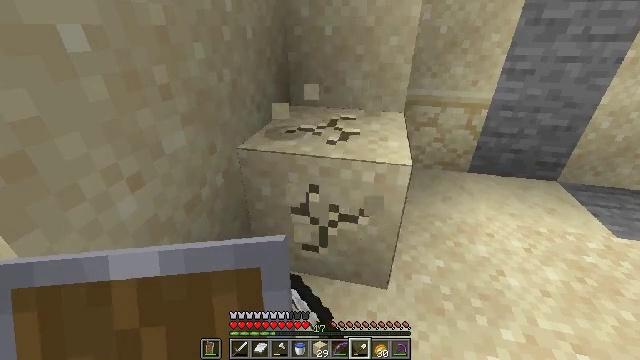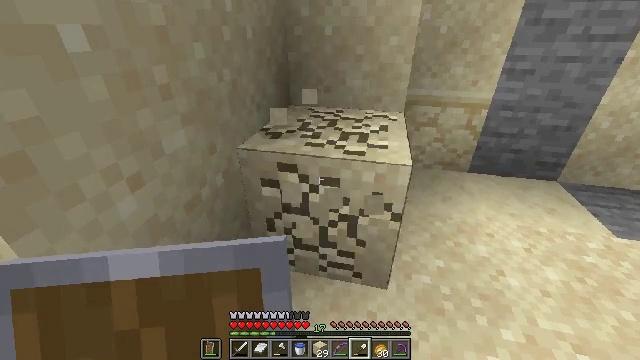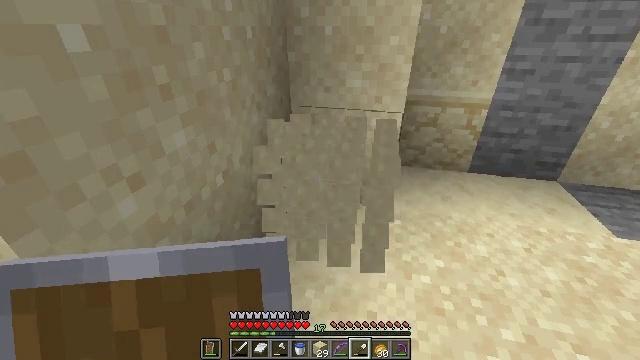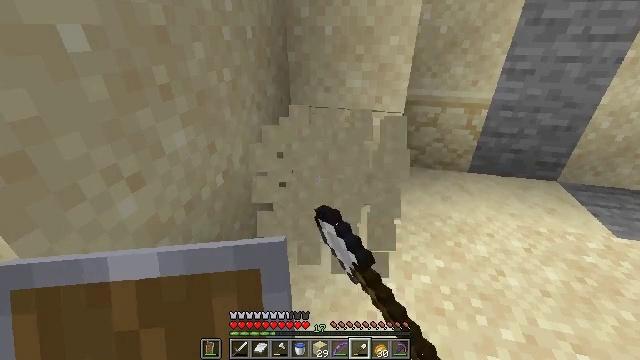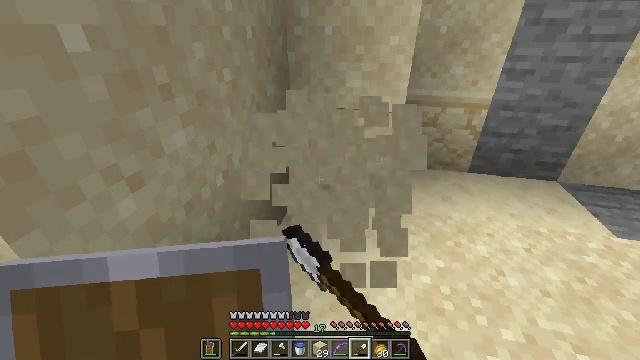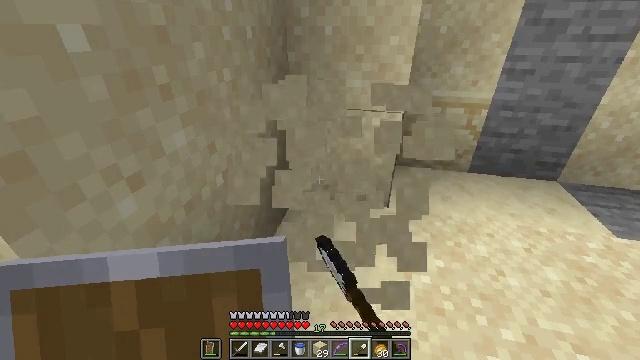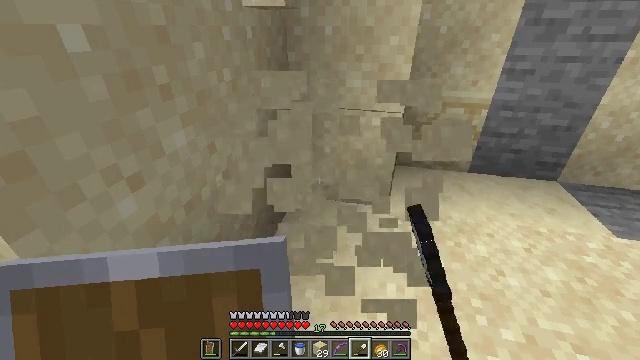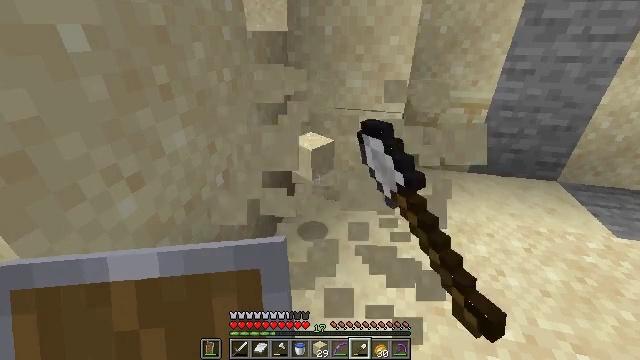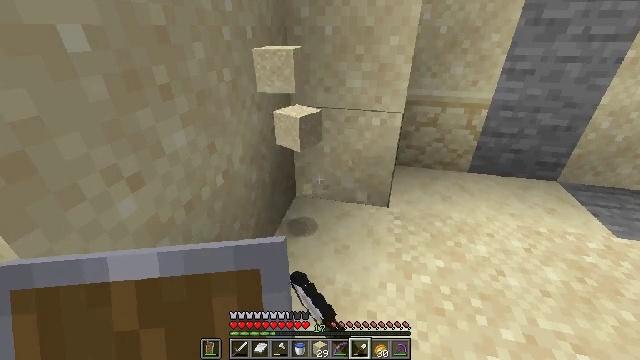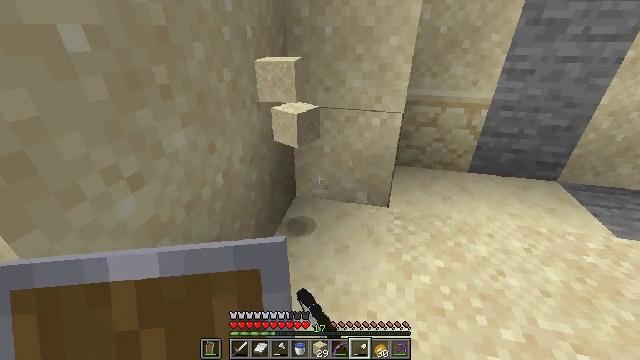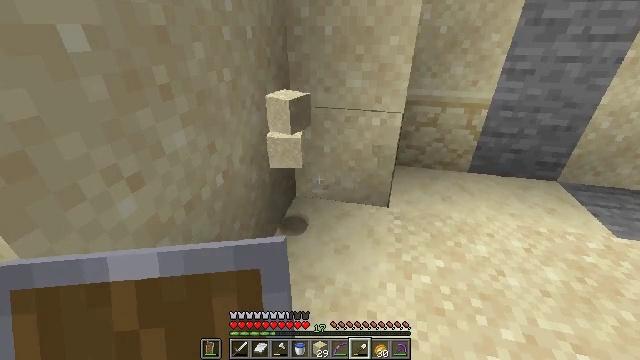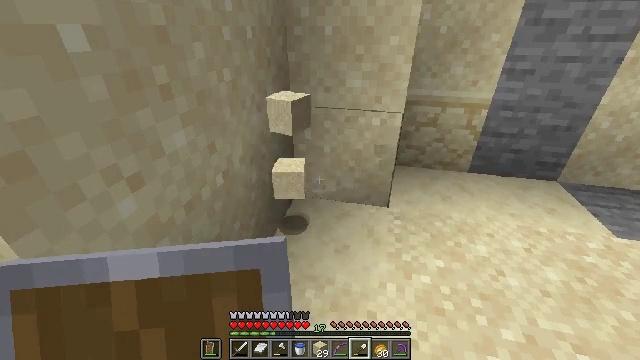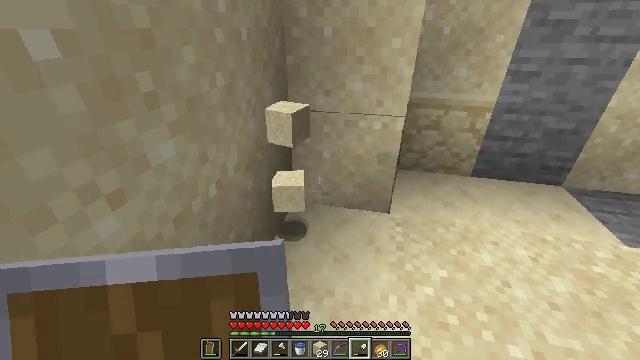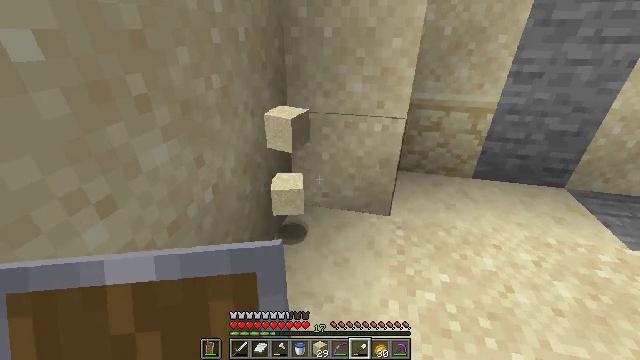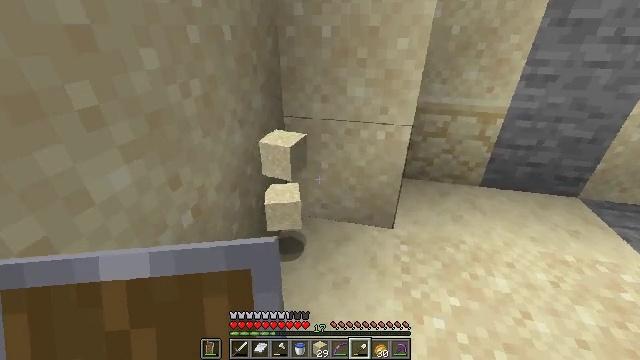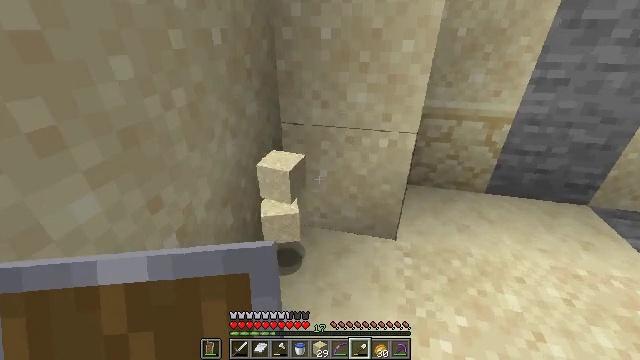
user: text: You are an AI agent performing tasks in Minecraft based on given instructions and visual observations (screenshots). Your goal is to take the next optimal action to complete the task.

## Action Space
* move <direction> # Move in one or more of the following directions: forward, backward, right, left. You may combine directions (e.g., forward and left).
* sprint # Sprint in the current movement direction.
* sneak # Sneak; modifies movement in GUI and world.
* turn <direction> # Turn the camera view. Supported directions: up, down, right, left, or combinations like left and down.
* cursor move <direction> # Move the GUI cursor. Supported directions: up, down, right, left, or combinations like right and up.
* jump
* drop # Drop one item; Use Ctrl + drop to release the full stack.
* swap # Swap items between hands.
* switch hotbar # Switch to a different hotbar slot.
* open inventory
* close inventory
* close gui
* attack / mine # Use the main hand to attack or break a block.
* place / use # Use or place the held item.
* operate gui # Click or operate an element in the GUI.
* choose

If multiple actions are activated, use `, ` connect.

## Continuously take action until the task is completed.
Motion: motion action
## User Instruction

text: Attack the ground to gather sand.
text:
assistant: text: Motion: attack / mine
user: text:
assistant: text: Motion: attack / mine
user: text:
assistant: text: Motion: attack / mine
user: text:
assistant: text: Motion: attack / mine
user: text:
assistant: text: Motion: attack / mine
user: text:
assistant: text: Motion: attack / mine
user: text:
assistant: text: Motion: attack / mine
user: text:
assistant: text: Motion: attack / mine
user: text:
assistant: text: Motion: no_op
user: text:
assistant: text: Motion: no_op
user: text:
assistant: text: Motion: no_op
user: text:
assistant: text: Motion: move forward
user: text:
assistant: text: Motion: move forward
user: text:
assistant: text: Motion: move forward
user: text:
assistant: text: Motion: move forward
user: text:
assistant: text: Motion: move forward
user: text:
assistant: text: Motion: move forward
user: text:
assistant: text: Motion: move forward
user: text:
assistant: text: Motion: no_op
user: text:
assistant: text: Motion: no_op
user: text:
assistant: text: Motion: turn up
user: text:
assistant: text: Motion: turn right and up
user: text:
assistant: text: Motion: turn up
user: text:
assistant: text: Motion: attack / mine
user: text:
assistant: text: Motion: attack / mine
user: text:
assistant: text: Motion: attack / mine
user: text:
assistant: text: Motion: attack / mine
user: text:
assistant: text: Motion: attack / mine
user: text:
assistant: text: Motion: attack / mine
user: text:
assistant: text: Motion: turn right and down, attack / mine